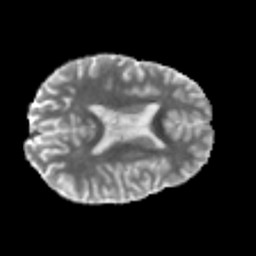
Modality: MD
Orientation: axial
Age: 22
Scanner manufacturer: philips
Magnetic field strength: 3 T
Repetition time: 8.6 s
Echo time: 0.127 s